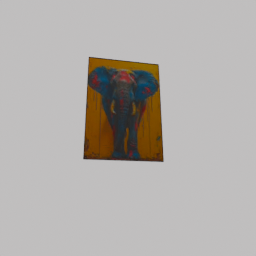
Label: decoration